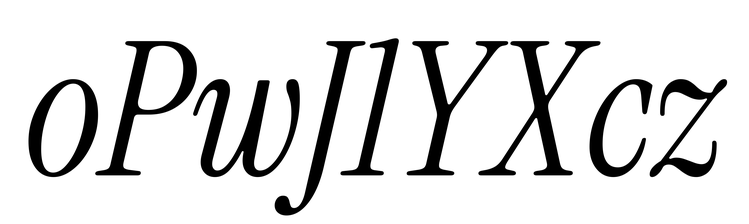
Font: InstrumentSerif-Italic